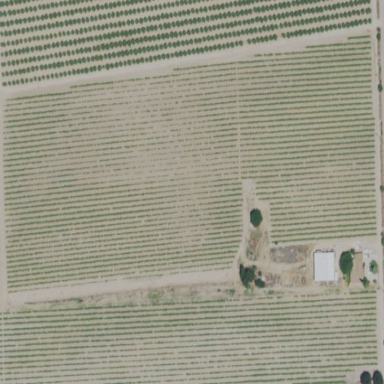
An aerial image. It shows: Vineyard where grapes are grown.